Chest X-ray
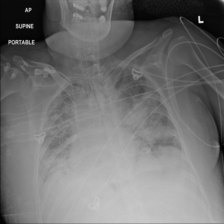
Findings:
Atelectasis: negative
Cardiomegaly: negative
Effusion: negative
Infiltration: positive
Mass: negative
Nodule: negative
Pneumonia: negative
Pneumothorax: negative
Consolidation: negative
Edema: negative
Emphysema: negative
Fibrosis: negative
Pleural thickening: negative
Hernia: negative